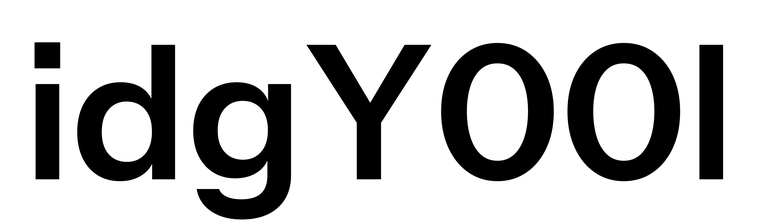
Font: InstrumentSans_SemiBold